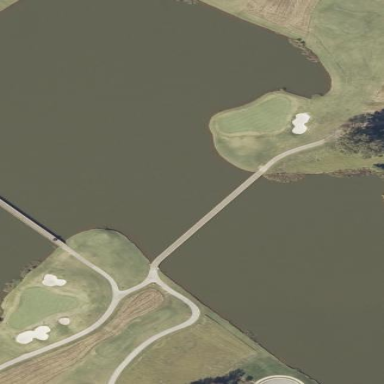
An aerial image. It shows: Water hazard on golf course. The hazard is natural water feature.